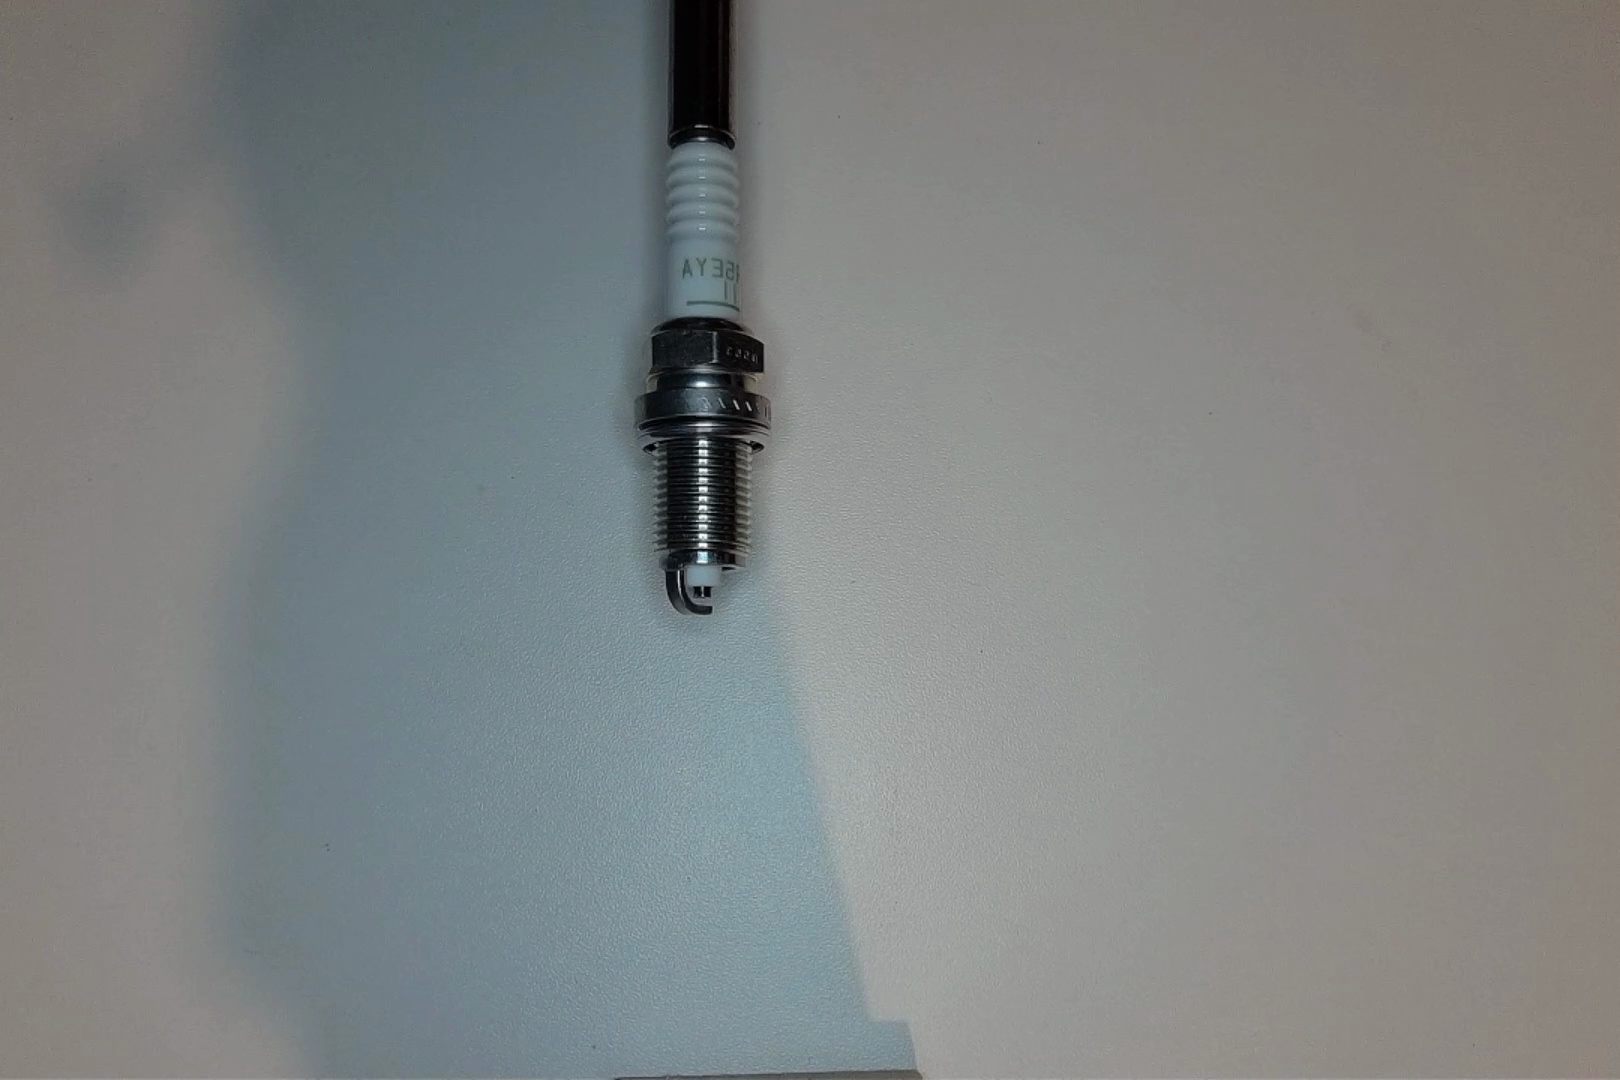
Label: no anomaly